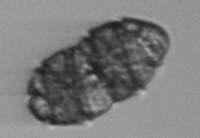
Label: Margalefidinium